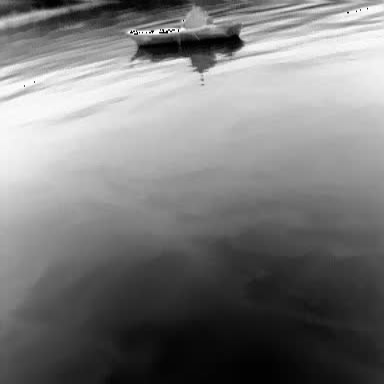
There is a warship in the infrared image.